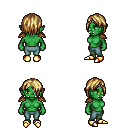
a pixel art fantasy rpg character, female body template, orc, green skin, leather shoulder armor, teal pants, blonde bangs hairstyle, gold boots, four views (front, back, left, right), 2x2 character sprite sheet, small pixel art, hard edges, no anti-aliasing